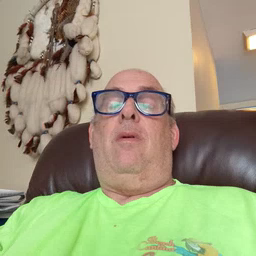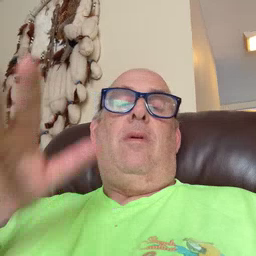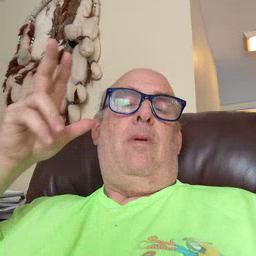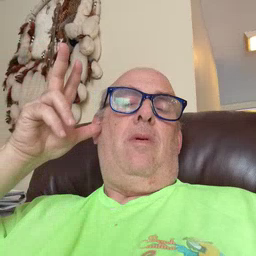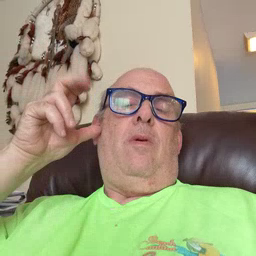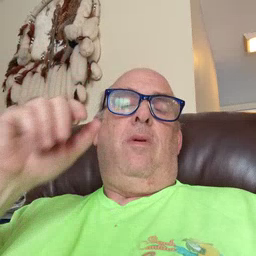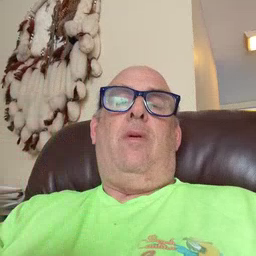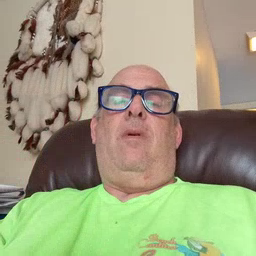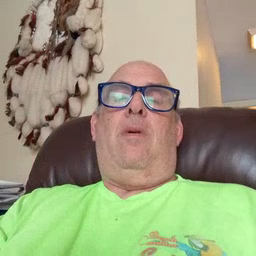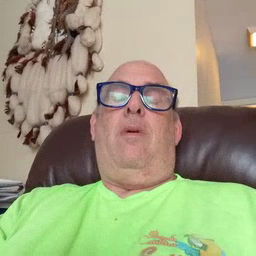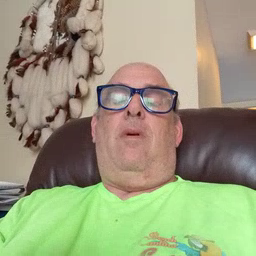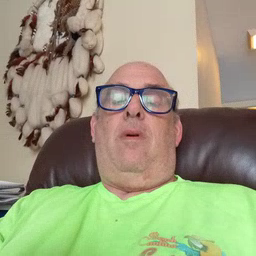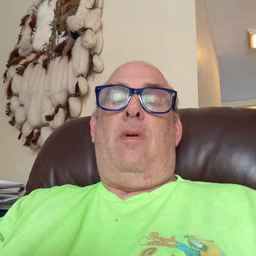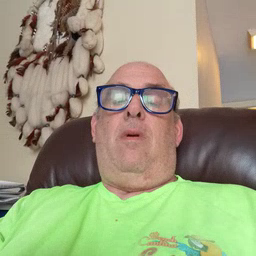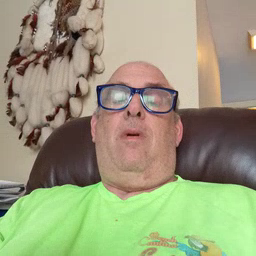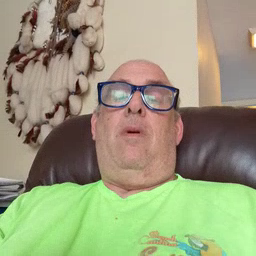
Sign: hear